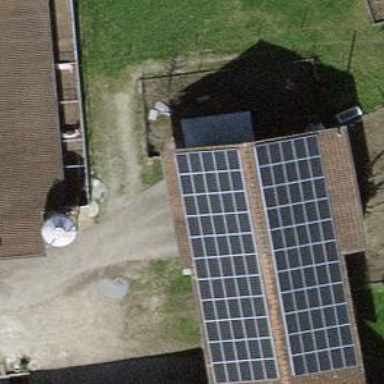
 consisting of solar photovoltaic panels."